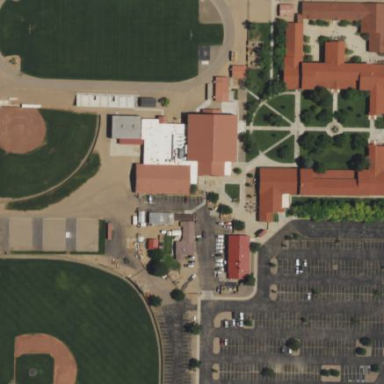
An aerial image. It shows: School.